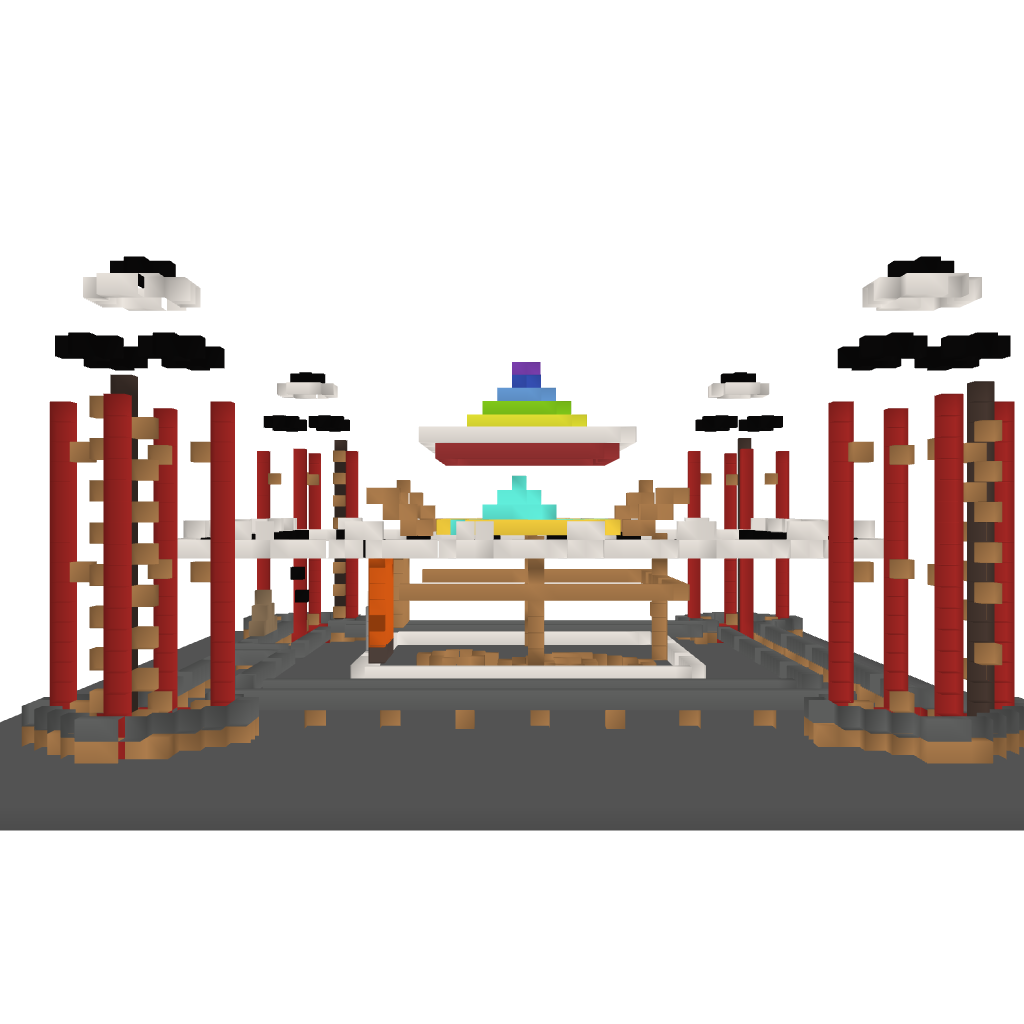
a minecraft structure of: White Castle V1